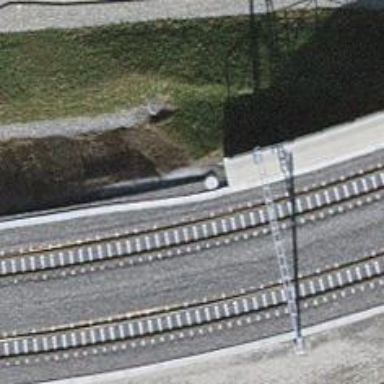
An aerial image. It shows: Narrow-gauge railway track electrified by contact line.